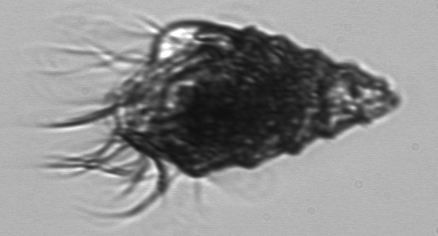
Label: Laboea_strobila